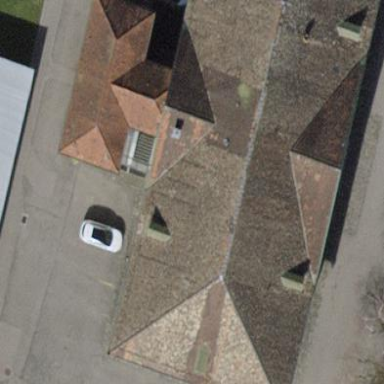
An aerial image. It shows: School building with hipped roof design.